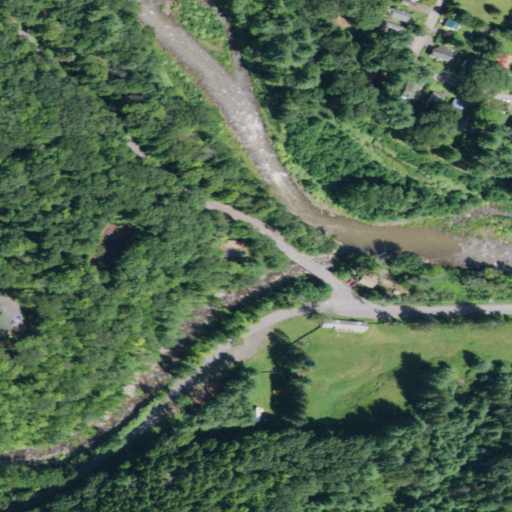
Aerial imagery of valley in New York named Woodland Valley containing deciduous forest, open development, mixed forest, woody wetlands, low intensity development, evergreen forest, medium intensity development, open water, and herbaceous wetlands